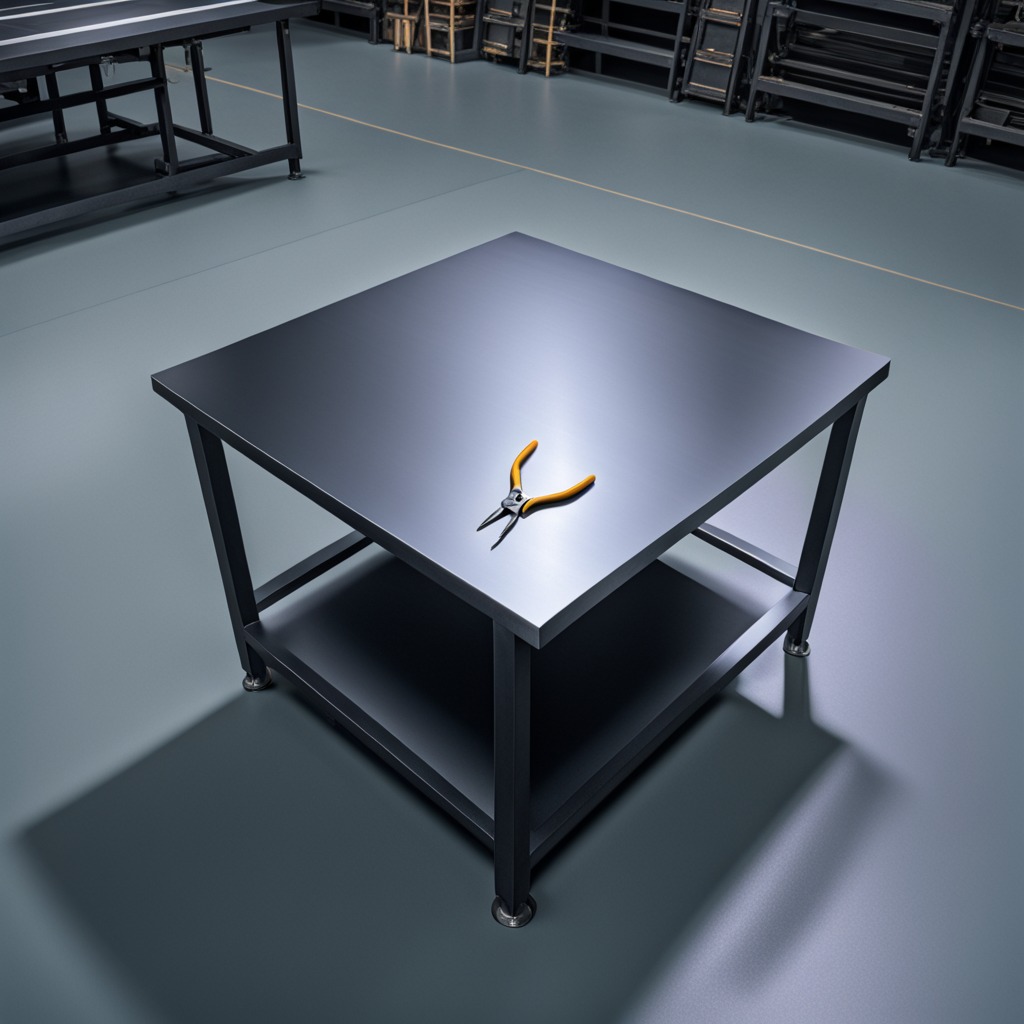
A plier is lying on the tabletop.